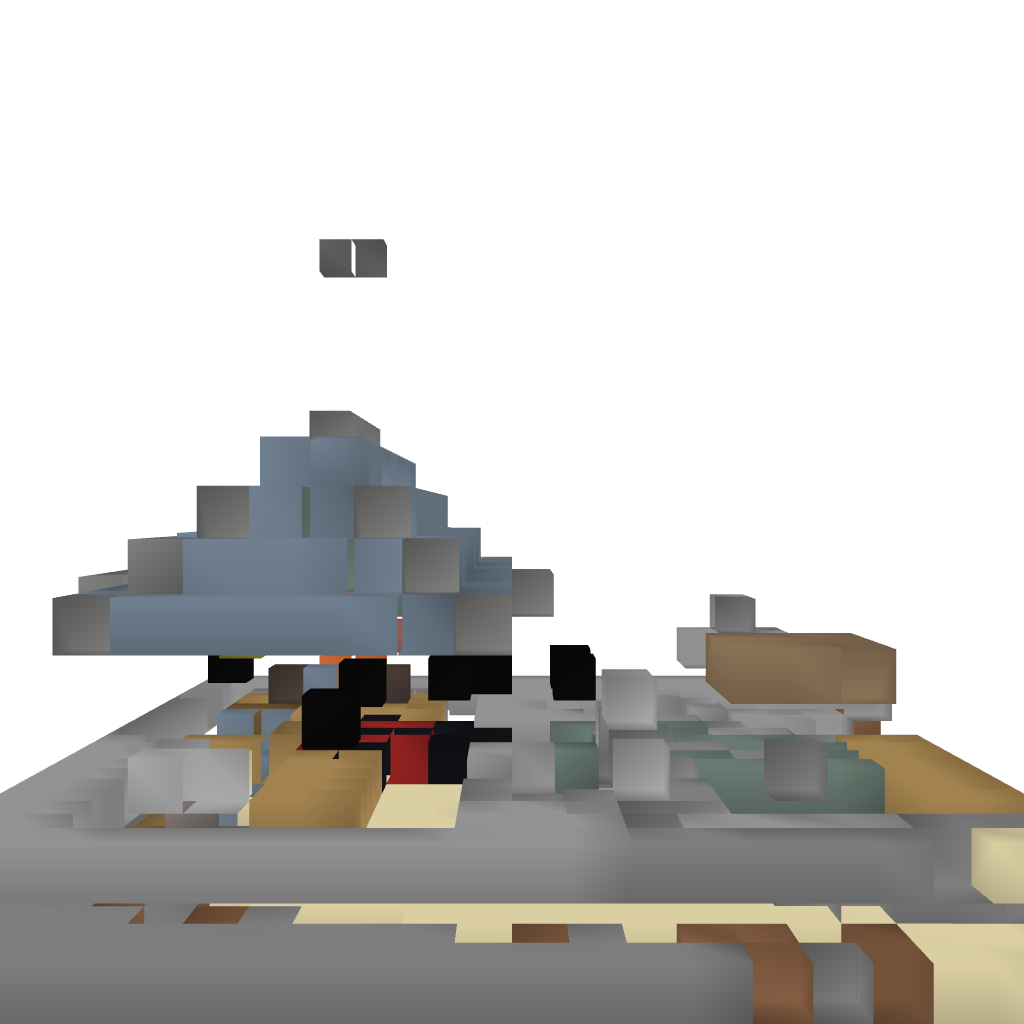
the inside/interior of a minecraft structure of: Cozy house